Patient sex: M
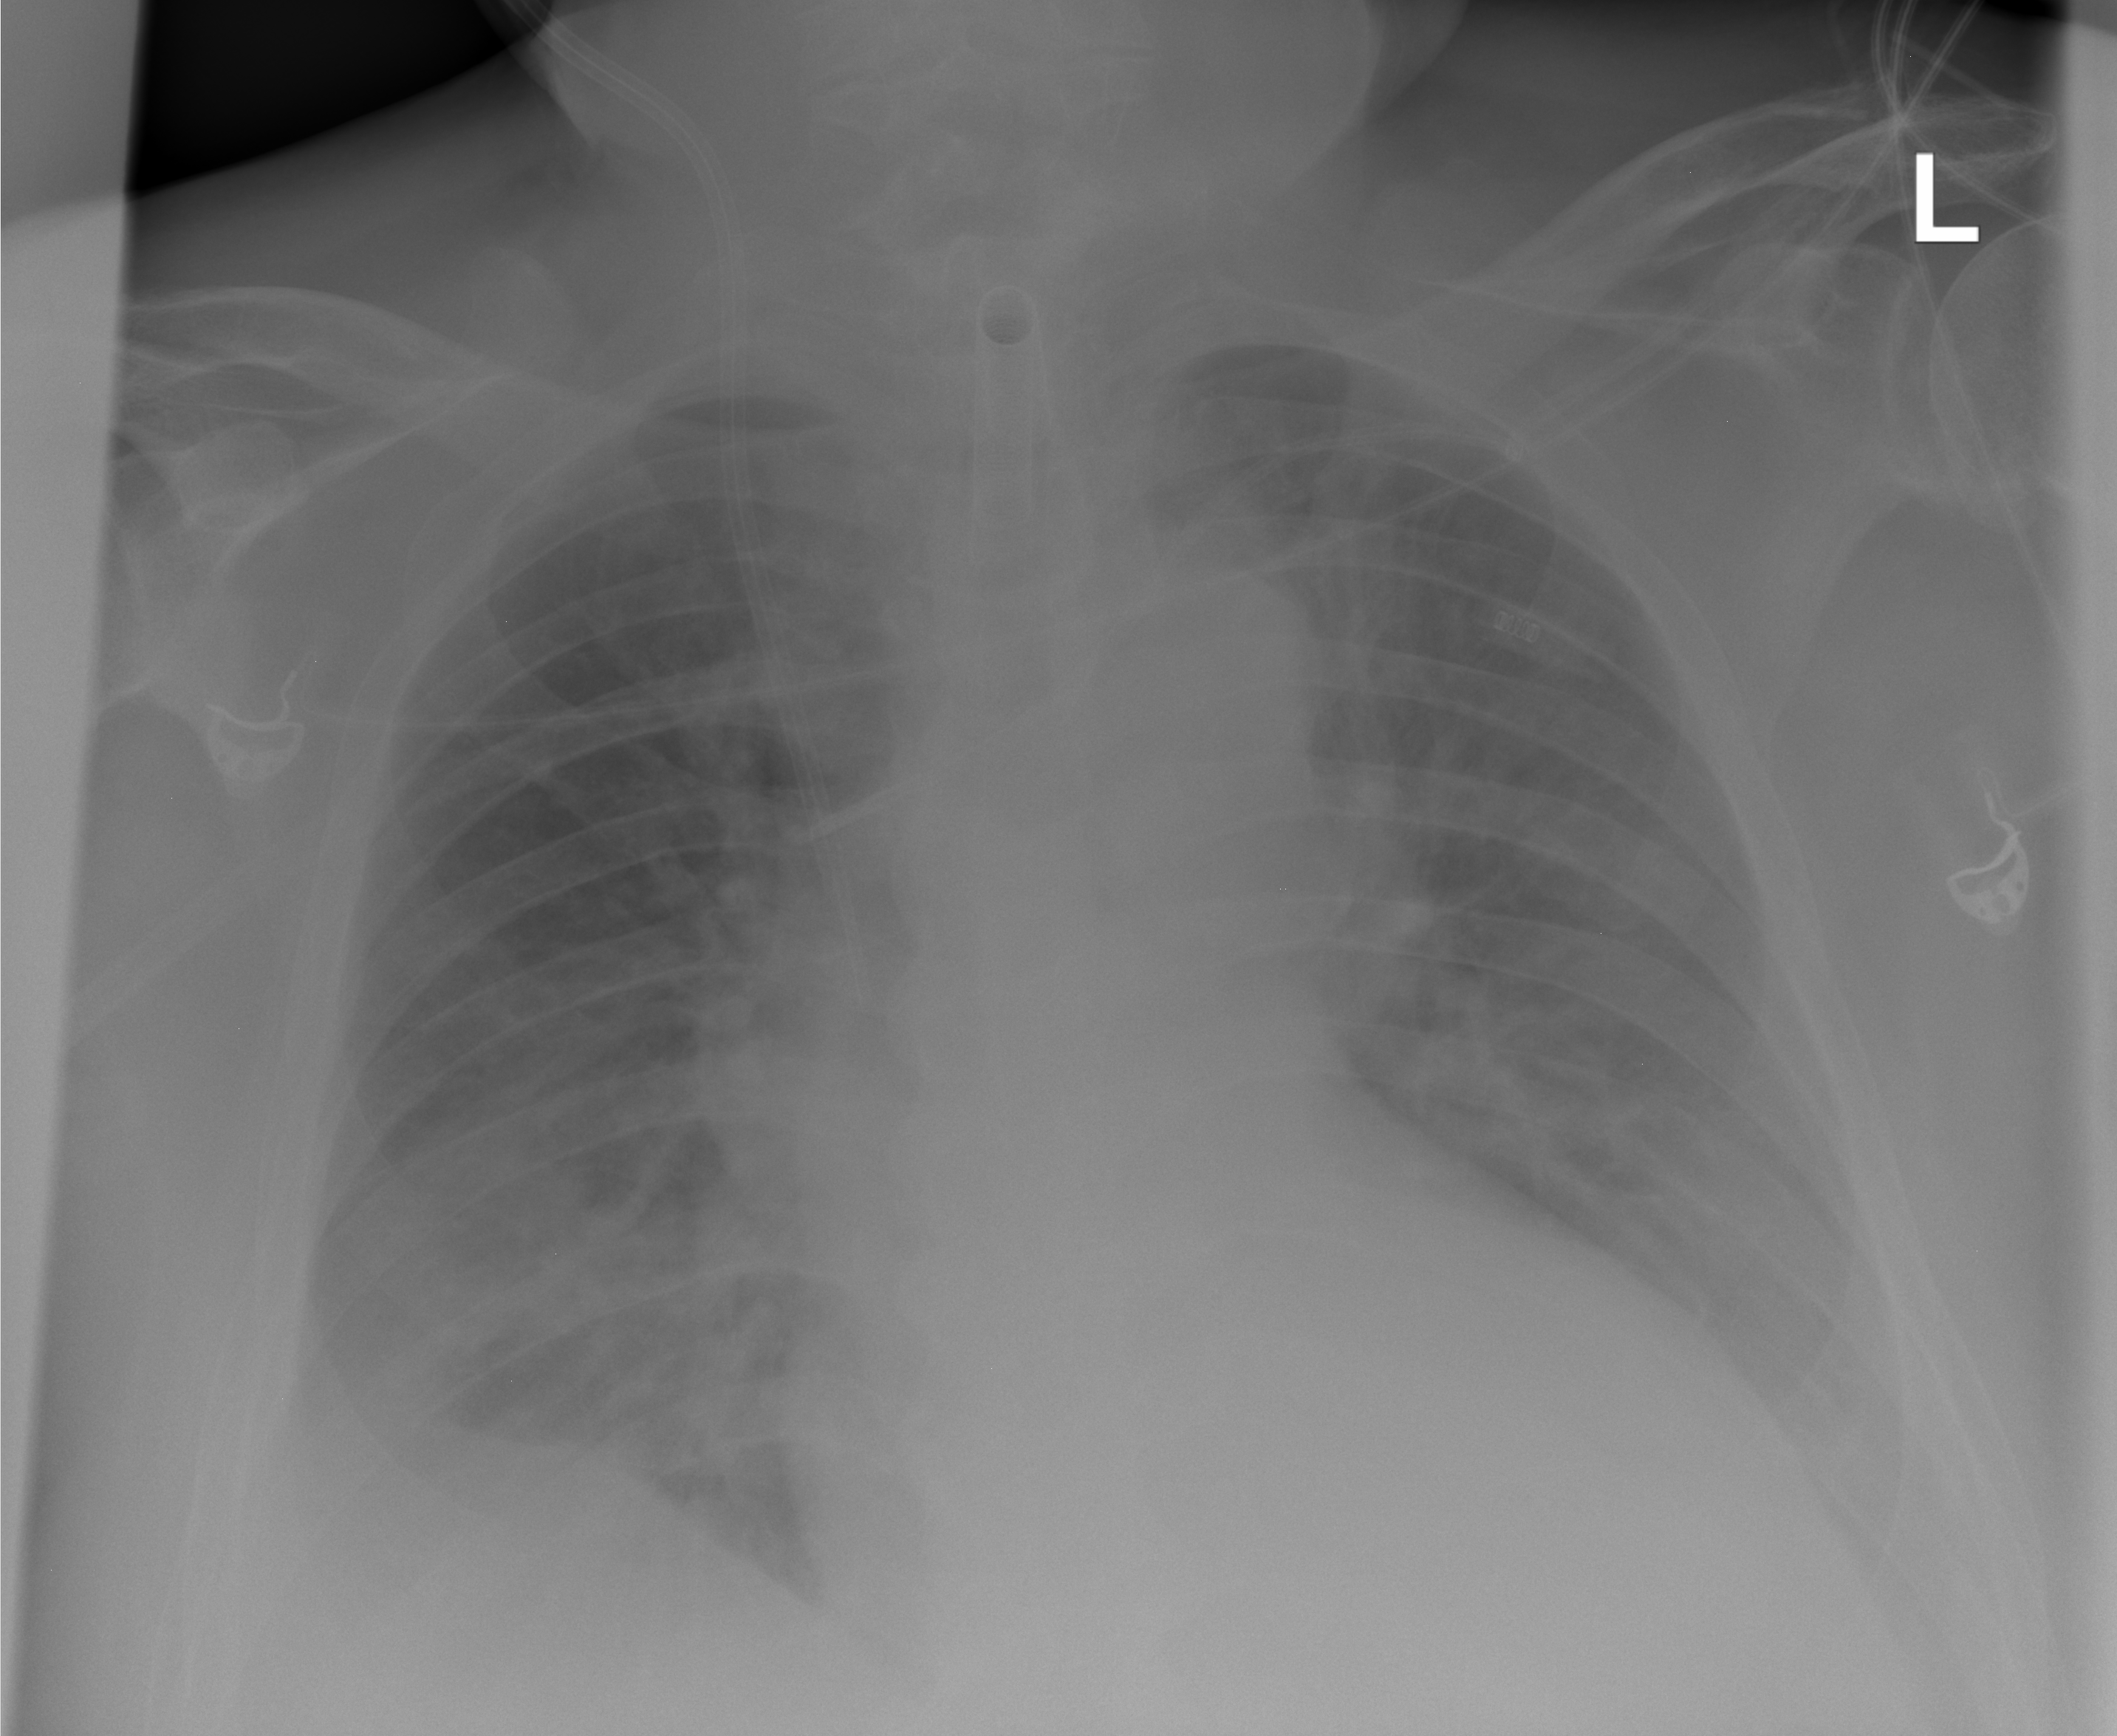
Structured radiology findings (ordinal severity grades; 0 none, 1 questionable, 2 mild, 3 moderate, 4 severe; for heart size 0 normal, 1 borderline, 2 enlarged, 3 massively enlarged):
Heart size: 2
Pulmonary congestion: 2
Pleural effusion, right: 2
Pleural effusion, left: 2
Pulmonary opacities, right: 0
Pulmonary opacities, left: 0
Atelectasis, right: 2
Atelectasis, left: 2